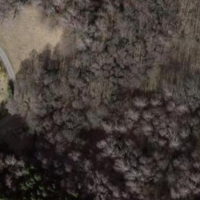
EUNIS habitat code: 41
Species observed at this site:
Impatiens parviflora